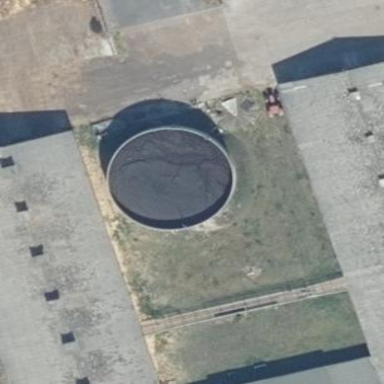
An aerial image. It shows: Silo building.